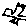
Label: bird